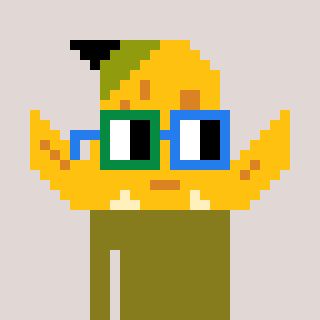
a pixel art character with square green and blue glasses, a banana-shaped head and a gunk-colored body on a warm background